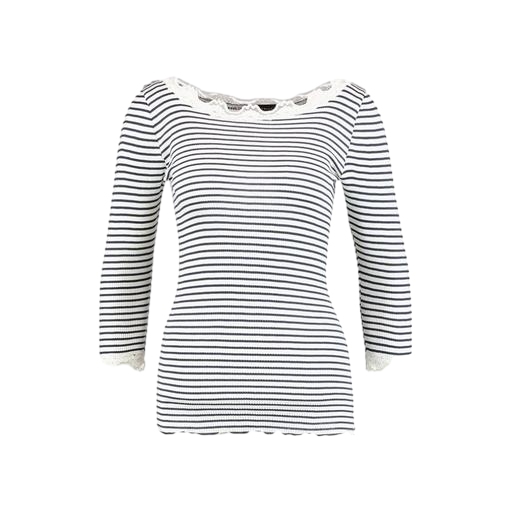
white lace-trim striped tee, white le nautical long-sleeved top, white long-sleeved striped top, white background